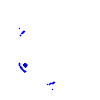
Particle: kaon